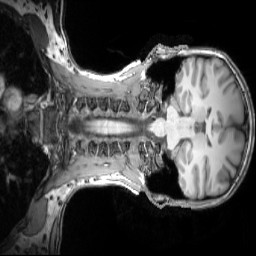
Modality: T1w
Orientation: coronal
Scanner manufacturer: siemens
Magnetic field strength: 3 T
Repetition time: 2.3 s
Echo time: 0.0033 s